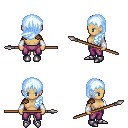
a pixel art fantasy rpg character, female body template, human, tanned skin, leather shoulder armor, magenta pants, white cyan left-swept hairstyle, white cloth bracers, metal boots, spear, four views (front, back, left, right), 2x2 character sprite sheet, small pixel art, hard edges, no anti-aliasing